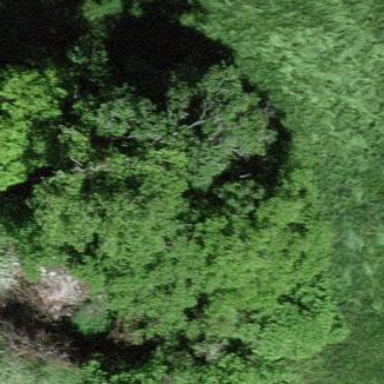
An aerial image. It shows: Forest area.